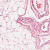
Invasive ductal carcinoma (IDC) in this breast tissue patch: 0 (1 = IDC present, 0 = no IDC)